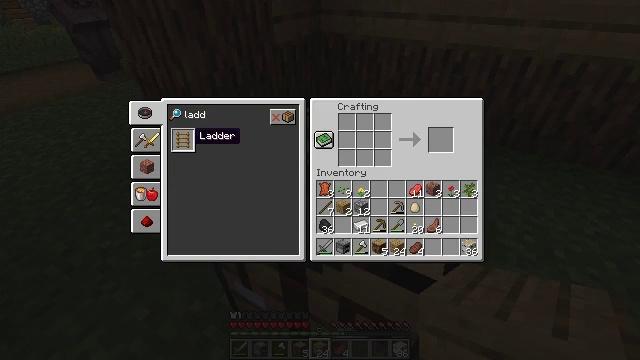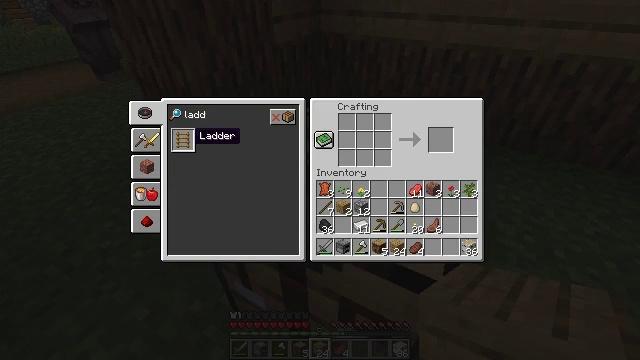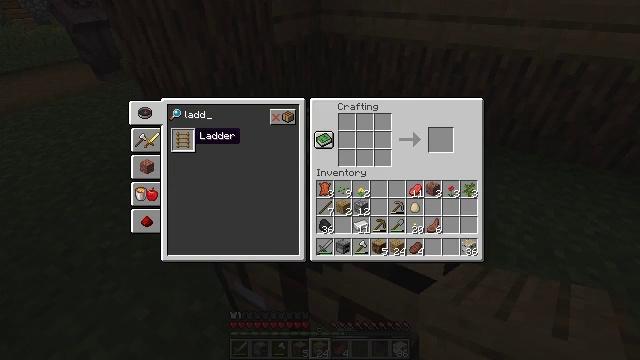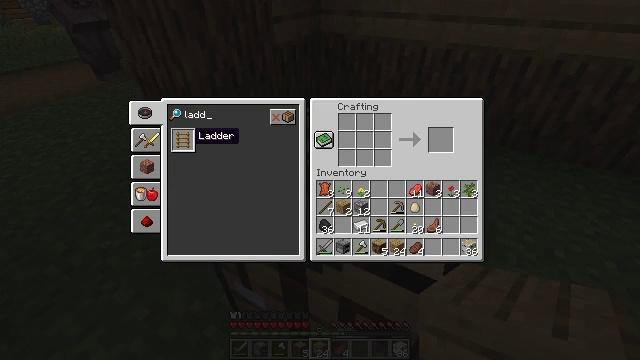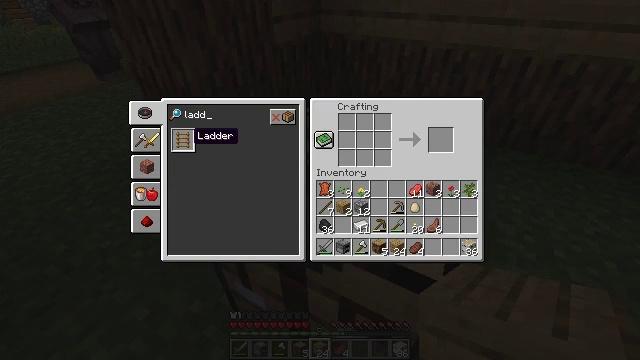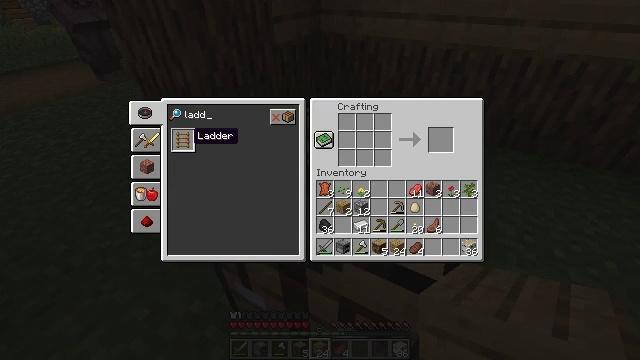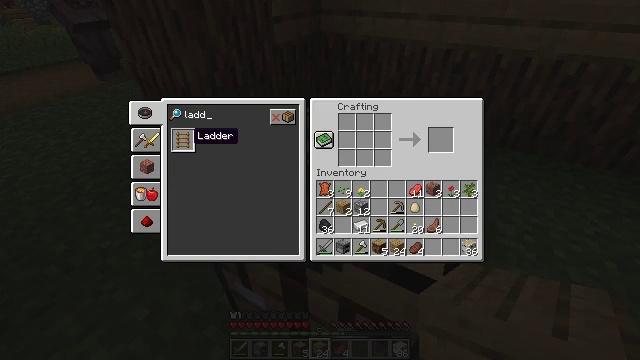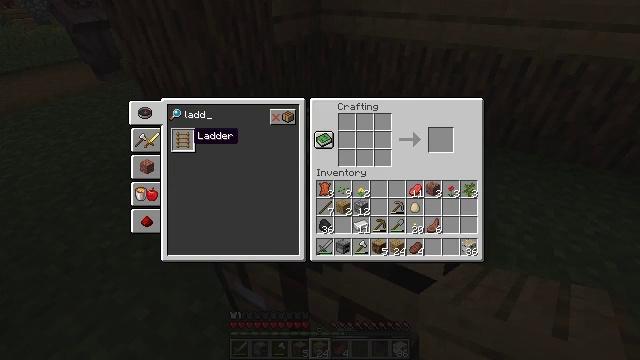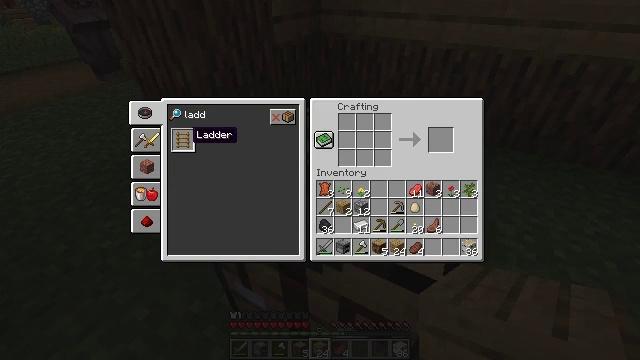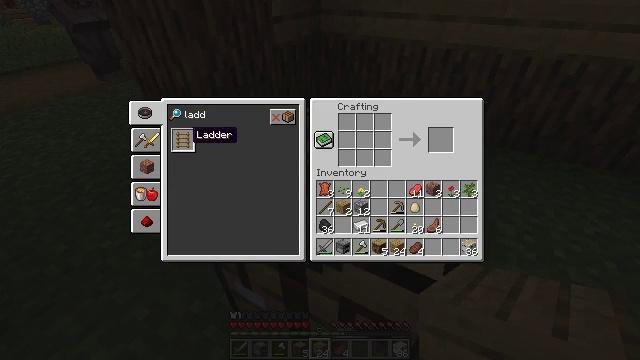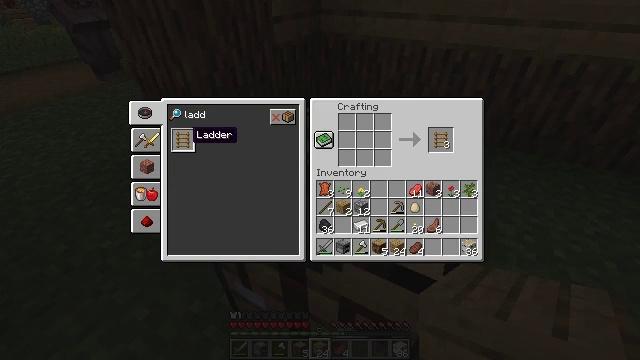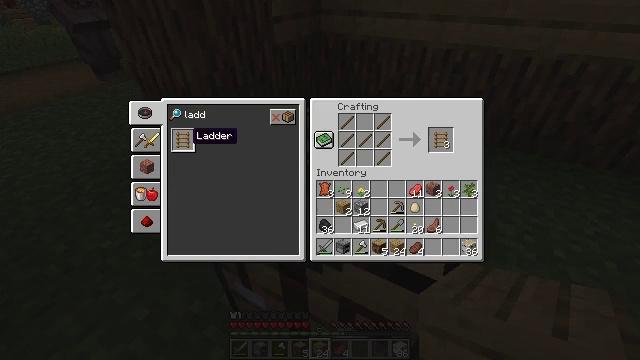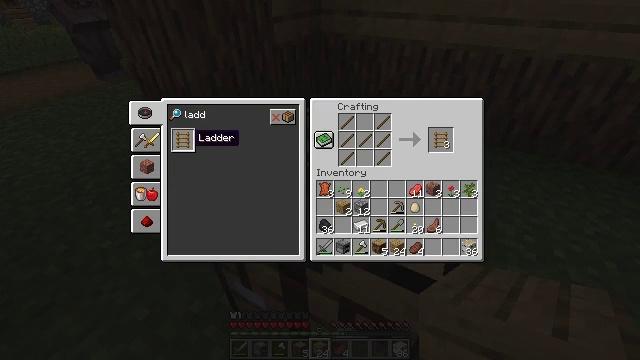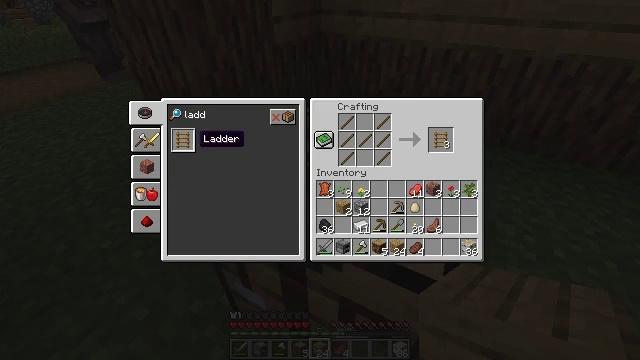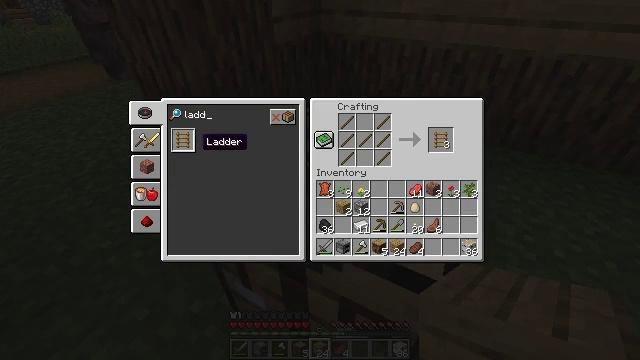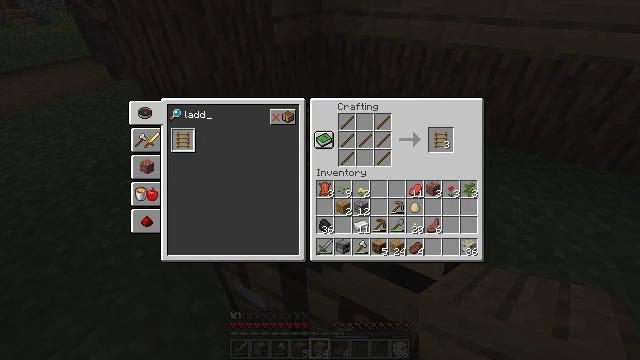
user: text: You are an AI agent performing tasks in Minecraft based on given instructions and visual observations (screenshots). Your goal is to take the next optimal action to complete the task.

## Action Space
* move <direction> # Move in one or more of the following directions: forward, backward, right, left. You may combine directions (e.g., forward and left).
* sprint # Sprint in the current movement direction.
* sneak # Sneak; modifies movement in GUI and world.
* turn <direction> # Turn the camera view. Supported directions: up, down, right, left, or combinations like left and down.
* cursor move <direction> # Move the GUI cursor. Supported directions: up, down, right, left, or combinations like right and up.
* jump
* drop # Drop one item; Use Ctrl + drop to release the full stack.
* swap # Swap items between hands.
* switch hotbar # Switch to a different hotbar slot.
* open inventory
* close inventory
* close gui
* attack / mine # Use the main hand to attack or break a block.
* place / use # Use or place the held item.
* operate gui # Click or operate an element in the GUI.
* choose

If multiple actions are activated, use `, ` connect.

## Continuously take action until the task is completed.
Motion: motion action
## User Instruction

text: Make six sticks into a ladder in the crafting table.
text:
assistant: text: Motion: no_op
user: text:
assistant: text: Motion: no_op
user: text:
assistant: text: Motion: no_op
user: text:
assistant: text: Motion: no_op
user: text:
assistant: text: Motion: operate gui
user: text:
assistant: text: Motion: operate gui
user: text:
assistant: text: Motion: operate gui
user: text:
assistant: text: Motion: no_op
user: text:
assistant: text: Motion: no_op
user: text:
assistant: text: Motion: no_op
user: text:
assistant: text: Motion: no_op
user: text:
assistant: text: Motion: no_op
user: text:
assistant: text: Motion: no_op
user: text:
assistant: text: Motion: no_op
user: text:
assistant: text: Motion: no_op
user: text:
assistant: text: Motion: cursor move right
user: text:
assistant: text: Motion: cursor move right
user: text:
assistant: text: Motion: cursor move right and down
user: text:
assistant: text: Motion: cursor move right and down
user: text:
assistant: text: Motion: cursor move right and down
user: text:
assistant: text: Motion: cursor move right and down
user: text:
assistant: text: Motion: cursor move right
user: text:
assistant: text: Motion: no_op
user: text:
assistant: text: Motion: cursor move right
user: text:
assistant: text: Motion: cursor move up
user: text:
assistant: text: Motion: no_op
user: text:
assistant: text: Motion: cursor move up
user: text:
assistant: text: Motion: no_op
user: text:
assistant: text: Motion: no_op
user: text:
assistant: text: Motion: no_op